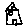
Label: house